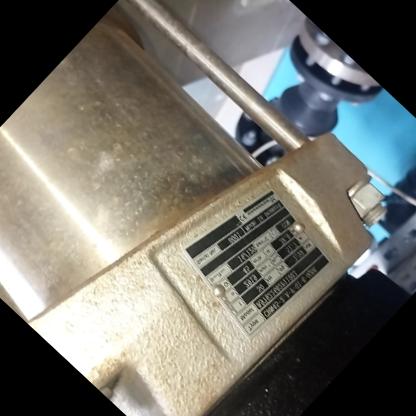
Klasa: tabliczka-znamionowa